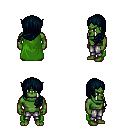
a pixel art fantasy rpg character, male body template, orc, green skin, green cape, metal pants, raven left-swept hairstyle, four views (front, back, left, right), 2x2 character sprite sheet, small pixel art, hard edges, no anti-aliasing